Question: I'm trying to access an instance of 'NSURLSessionConfiguration'
I've tried following statements to retrieve instance of 'NSURLSessionConfiguration'.
Statement 1.
'''
NSURLSessionConfiguration *aConfig =
[NSURLSessionConfiguration defaultSessionConfiguration];
'''
Above statement returns 'nil'
Statement 2.
'''
NSURLSessionConfiguration *aConfig =
= [[NSURLSessionConfiguration alloc] init];
'''
Above statement also returns 'nil'.
Can anybody tell me whats wrong with 'NSURLSessionConfiguration' class?

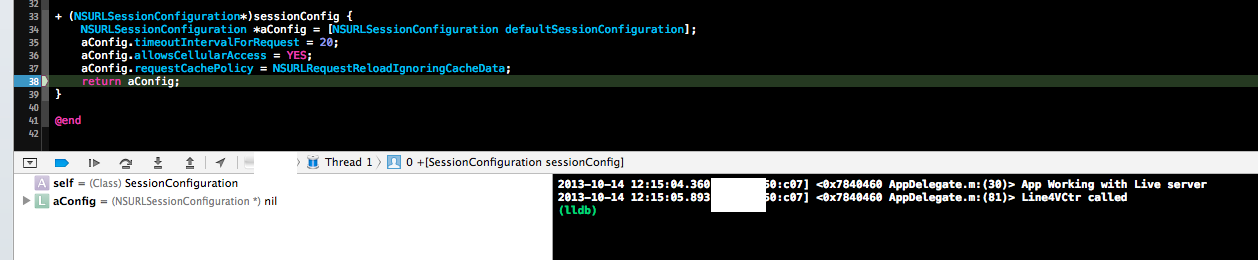
Answer: It's because you are using this for 'iOS < 7.0'. If you can see it in docs you will find this 'NS_CLASS_AVAILABLE(10_9, 7_0)' which means that it's available in 'iOS 7.0'.
So I'll suggest you to use simulator or device running 'iOS 7'